Field crop: maize
Growth stage: 1
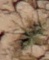
Species: lolium